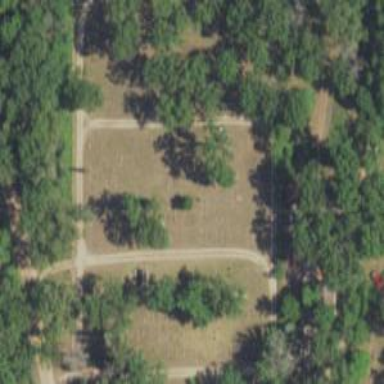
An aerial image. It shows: Cemetery.